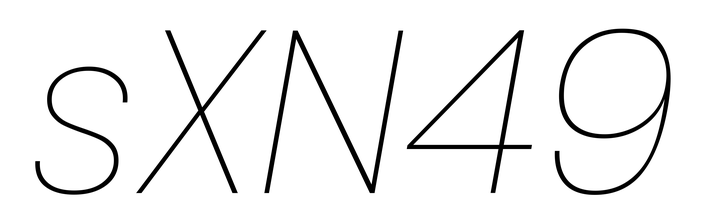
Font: Poppins-ThinItalic